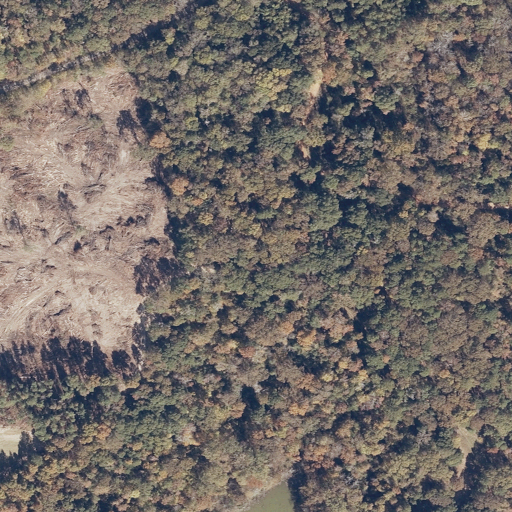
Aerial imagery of mountain in Alabama named Hays Mount containing mixed forest, deciduous forest, open development, evergreen forest, and woody wetlands